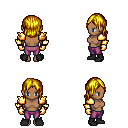
a pixel art fantasy rpg character, female body template, human, dark skin, gold arm armor, magenta pants, blonde long bangs hairstyle, gold gloves, black shoes, four views (front, back, left, right), 2x2 character sprite sheet, small pixel art, hard edges, no anti-aliasing